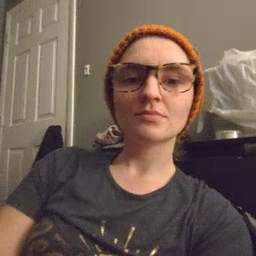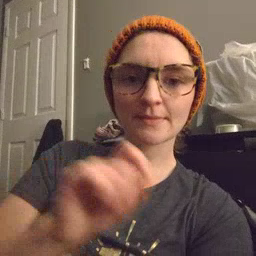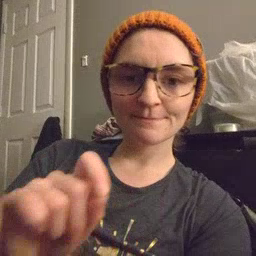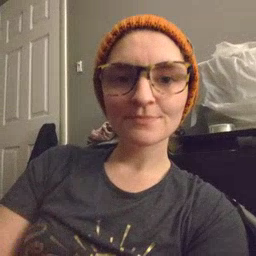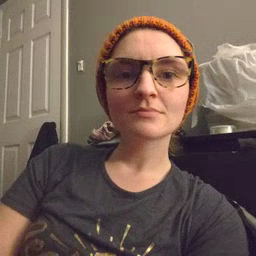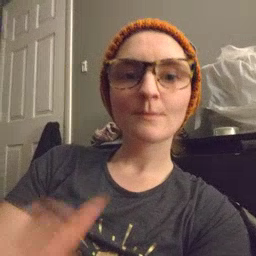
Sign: pencil